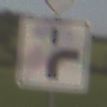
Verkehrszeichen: VerlaufVorfahrtsstrasse8
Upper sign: Vorfahrtsstrasse
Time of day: SunriseSunset
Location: Outdoor (Nature)
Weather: Clear
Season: NotSpecified
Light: Natural